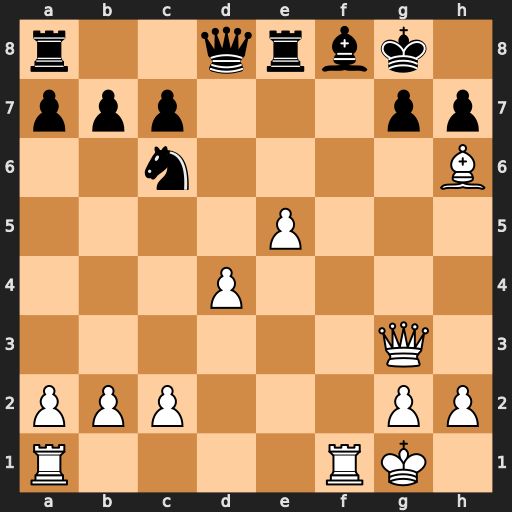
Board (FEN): r2qrbk1/ppp3pp/2n4B/4P3/3P4/6Q1/PPP3PP/R4RK1
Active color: w
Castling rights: -
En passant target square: -
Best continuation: Rxf8+ Rxf8 Qxg7#